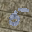
Label: 5